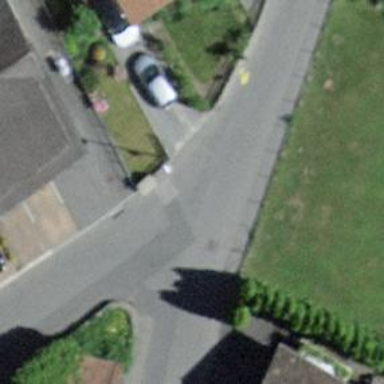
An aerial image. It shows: Residential road with asphalt surface and no sidewalk.